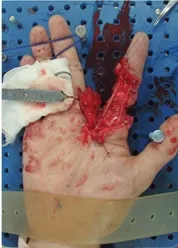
C
) Intraoperative view of the replantation.
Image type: medical_photograph (other_medical_photograph)